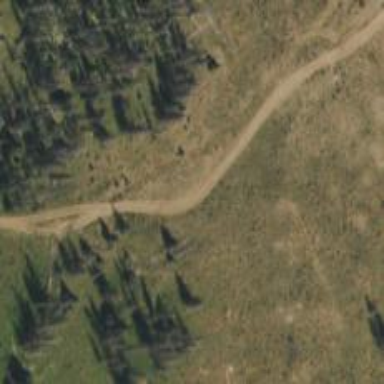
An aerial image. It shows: Route with grade3 terrain track. It is STANDARD/TERRA TRAIL according to USFS.